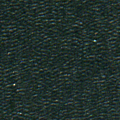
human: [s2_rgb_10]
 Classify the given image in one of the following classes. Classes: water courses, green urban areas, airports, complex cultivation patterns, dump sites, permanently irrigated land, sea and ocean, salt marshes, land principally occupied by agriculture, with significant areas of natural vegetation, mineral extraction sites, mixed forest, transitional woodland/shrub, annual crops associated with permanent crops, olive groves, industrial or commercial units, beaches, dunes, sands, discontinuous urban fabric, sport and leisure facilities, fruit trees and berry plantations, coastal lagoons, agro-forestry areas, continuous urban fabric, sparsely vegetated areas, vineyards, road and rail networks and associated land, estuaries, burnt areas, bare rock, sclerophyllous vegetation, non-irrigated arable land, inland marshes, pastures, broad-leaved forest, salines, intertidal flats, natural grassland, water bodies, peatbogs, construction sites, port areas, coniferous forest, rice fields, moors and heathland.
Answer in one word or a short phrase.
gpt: sea and ocean